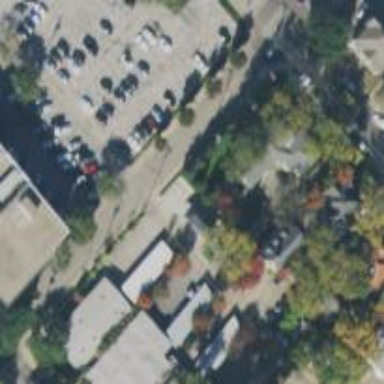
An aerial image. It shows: Alleyway designated as service road.